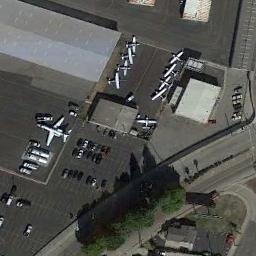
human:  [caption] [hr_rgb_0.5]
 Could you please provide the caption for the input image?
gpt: Some small planes parked in two lines between buildings and another plane parked between cars .

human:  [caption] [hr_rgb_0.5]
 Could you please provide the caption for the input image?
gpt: There are several rows of cars, Two rows of planes, And three trees .

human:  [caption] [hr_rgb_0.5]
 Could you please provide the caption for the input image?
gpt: There are many buildings next to many planes, And many cars parked in the open space next to the buildings .

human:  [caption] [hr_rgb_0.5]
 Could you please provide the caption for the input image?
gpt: Many planes and cars are parked beside buildings and trees .

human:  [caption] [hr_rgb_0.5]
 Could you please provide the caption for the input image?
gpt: Lots of planes in the parking next to the buildings .